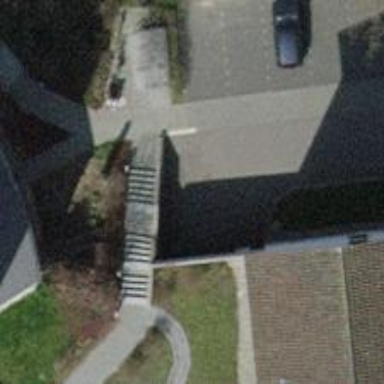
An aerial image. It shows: Parking entrance.